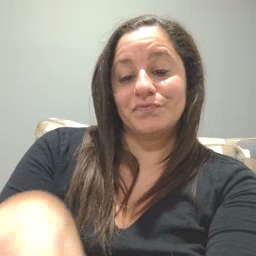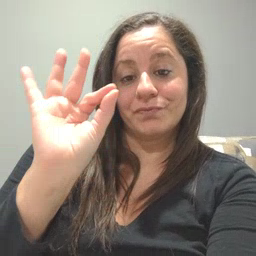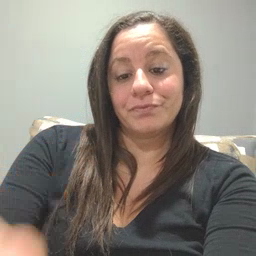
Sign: find